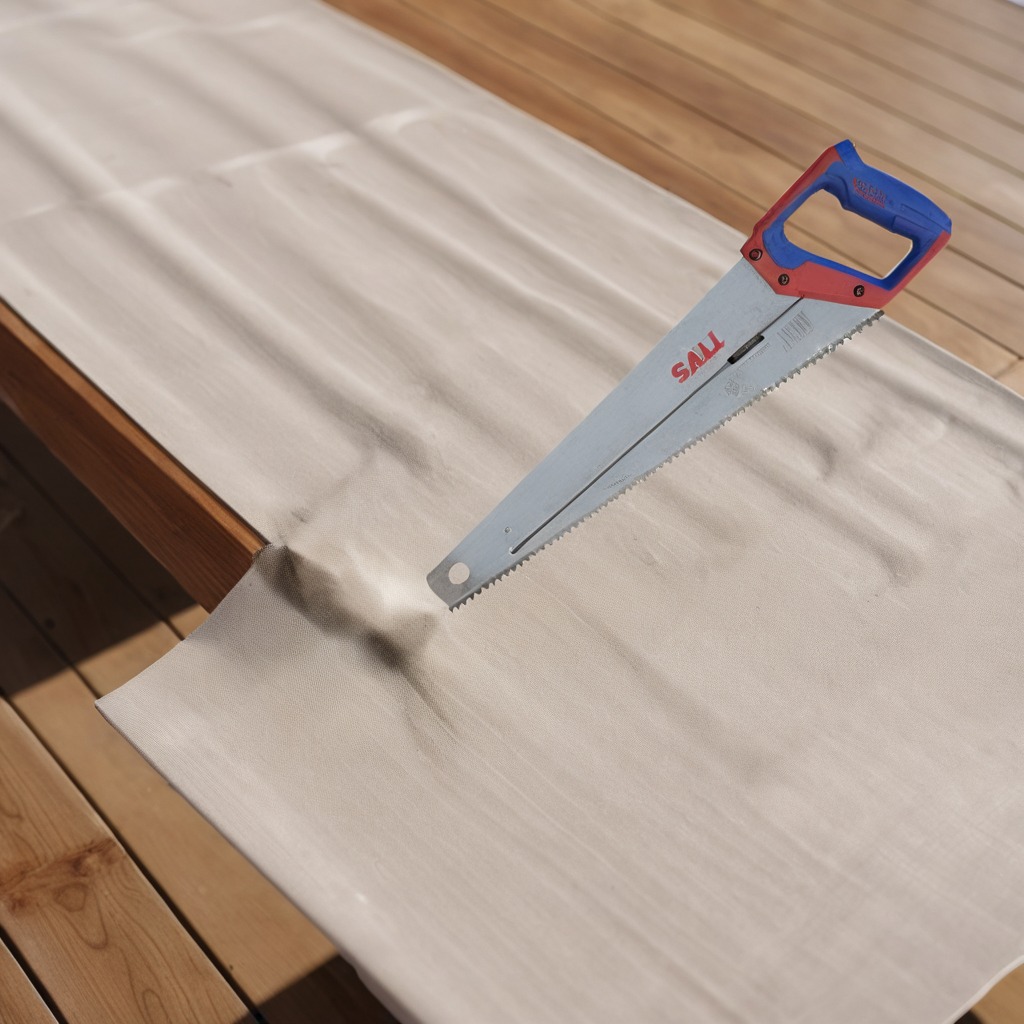
A handheld metal saw is lying on a wooden table in an outdoor workshop during daytime bright natural light soft shadows worn but beneath the cloth.